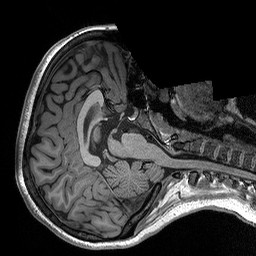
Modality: T1w
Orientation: axial
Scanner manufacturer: siemens
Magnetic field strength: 3 T
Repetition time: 2.3 s
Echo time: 0.00298 s